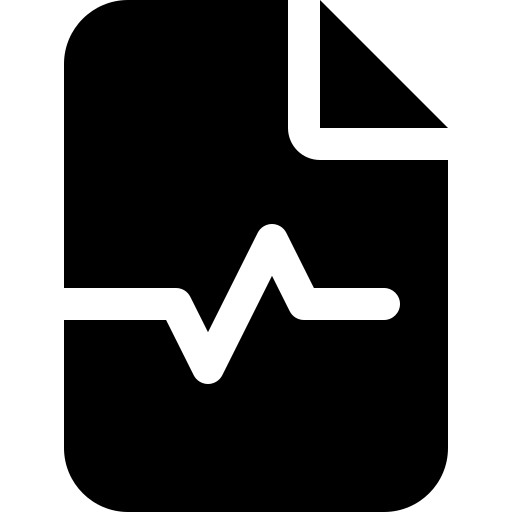
Tags: icon, FontAwesome, fa-icon, solid, file, waveform